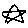
Label: star